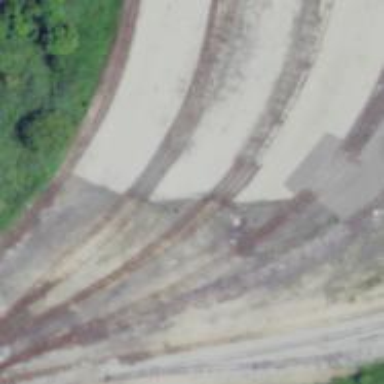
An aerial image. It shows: Level crossing along the railway.